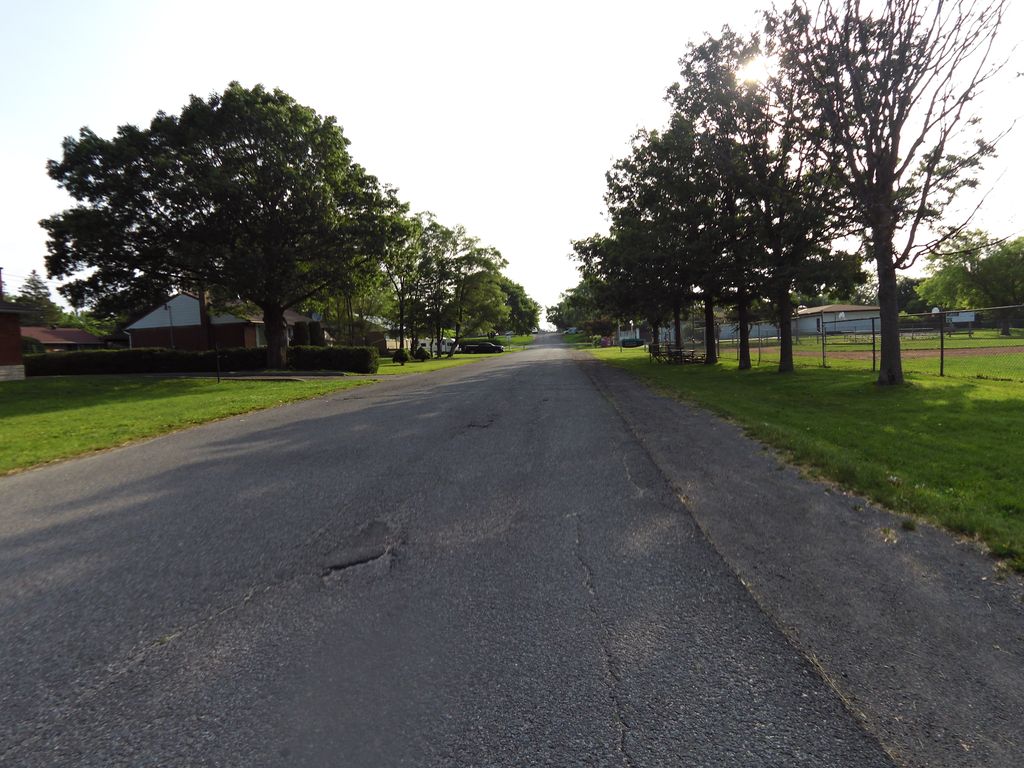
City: ottawa-gatineau